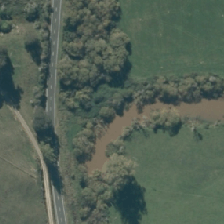
Land cover: lake_pond